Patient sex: M
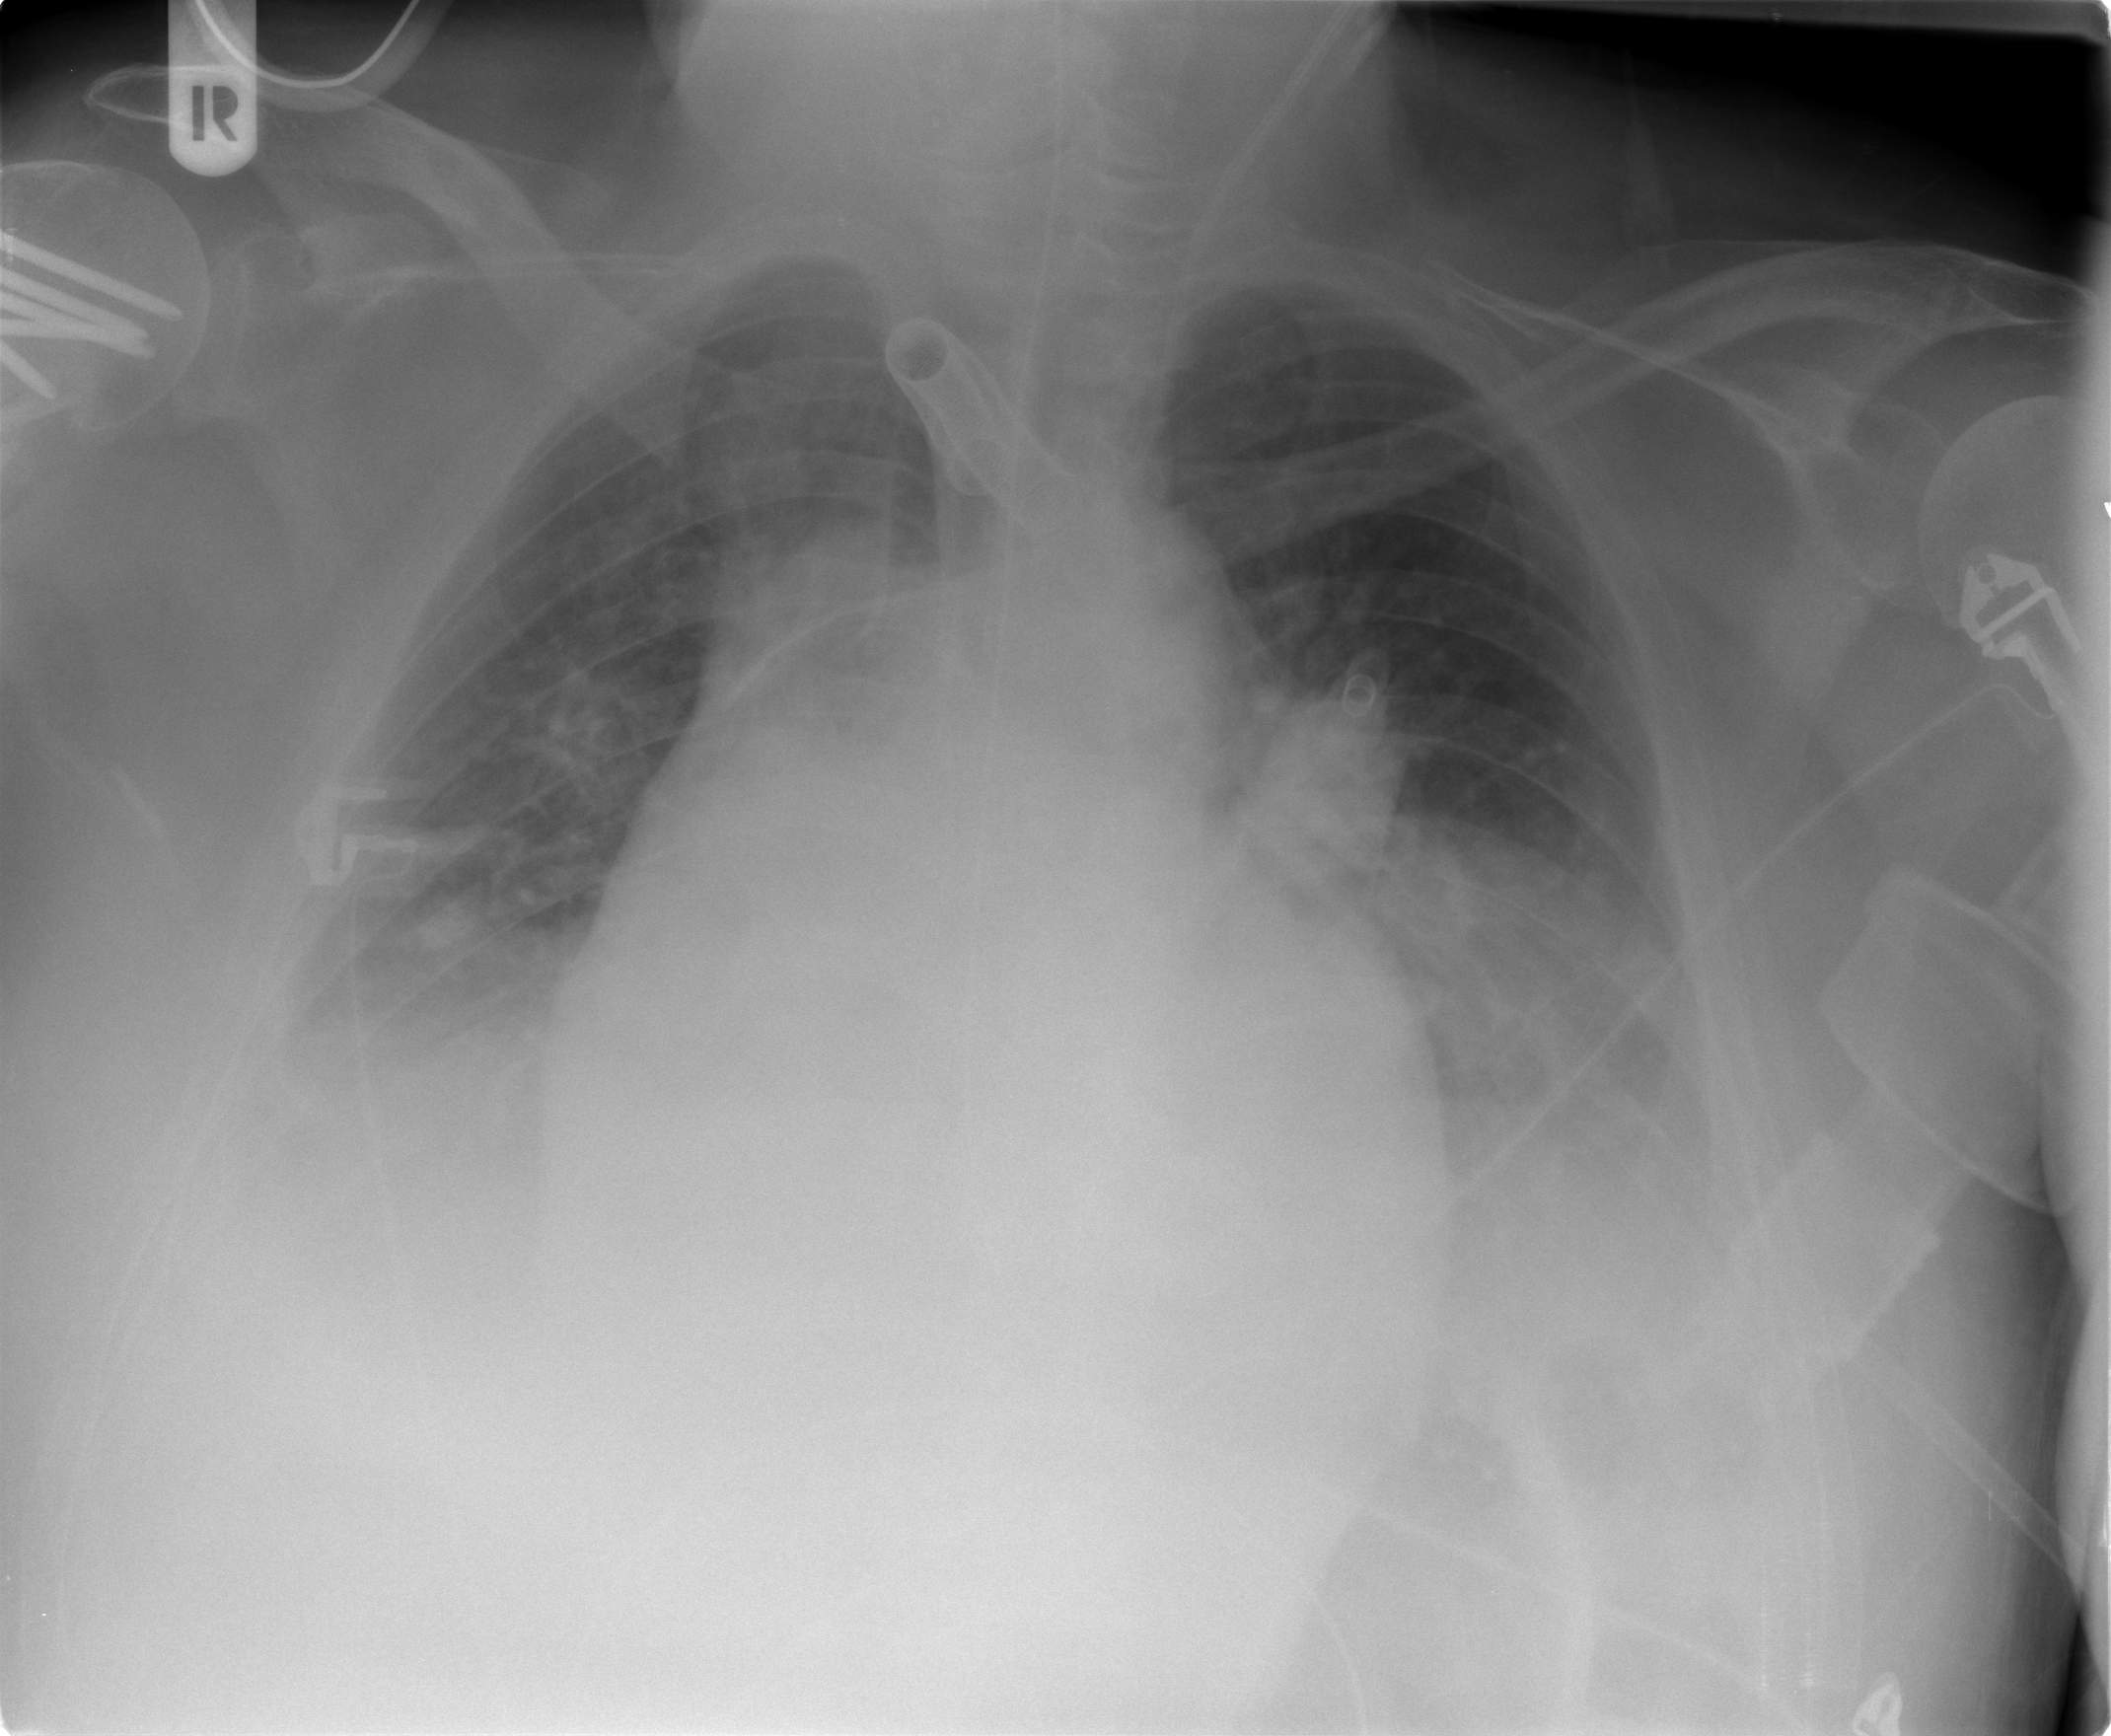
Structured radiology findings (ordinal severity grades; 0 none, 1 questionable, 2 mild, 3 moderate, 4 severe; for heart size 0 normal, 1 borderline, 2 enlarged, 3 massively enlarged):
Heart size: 3
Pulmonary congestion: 2
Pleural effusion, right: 2
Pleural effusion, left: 1
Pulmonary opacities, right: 2
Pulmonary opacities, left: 2
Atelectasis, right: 2
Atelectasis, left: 2